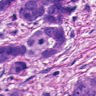
Metastatic tissue present: yes